Interaction volume radius: 10 \u00c5
Interaction volume height: 20 \u00c5
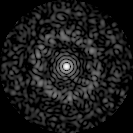
Disorder parameter: 0.8229